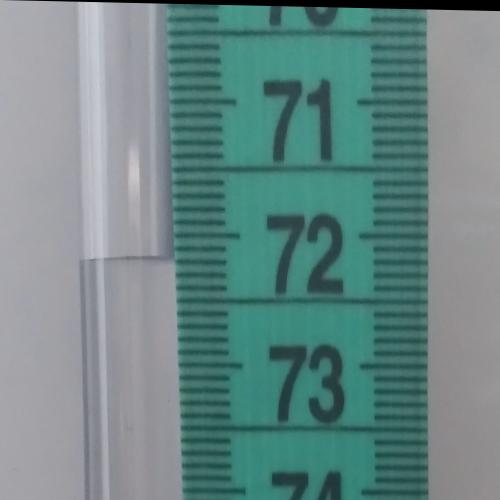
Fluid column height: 72.2 cm